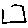
Label: square